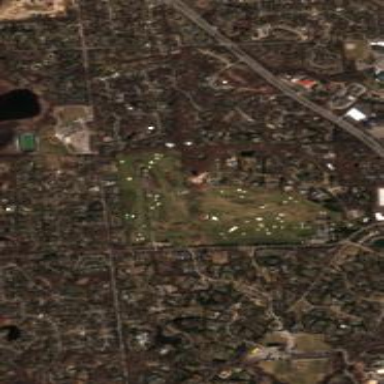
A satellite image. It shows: Golf course.